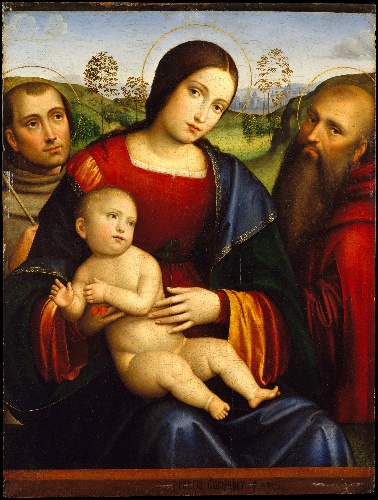
Title: Madonna and Child with Saints Francis and Jerome
Artist: Francesco Francia
Artist bio: Italian, Bologna ca. 1447–1517 Bologna
Date: ca. 1512–15
Object type: Painting
Classification: Paintings
Medium: Oil and gold on wood
Dimensions: 29 1/2 × 22 1/2 in. (74.9 × 57.2 cm)
Framed: 39 3/8 × 32 5/8 in. (100 × 82.9 cm)
Department: Robert Lehman Collection
Credit line: Robert Lehman Collection, 1975
Accession year: 1975
Repository: Metropolitan Museum of Art, New York, NY
Tags: Christ|Virgin Mary|Madonna and Child|Saint Francis|Saint Jerome